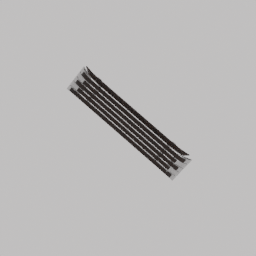
Label: furniture